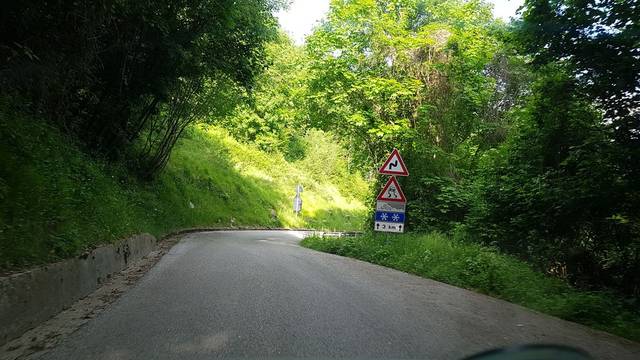
Region: Italy
Coordinates: 46.182, 13.45